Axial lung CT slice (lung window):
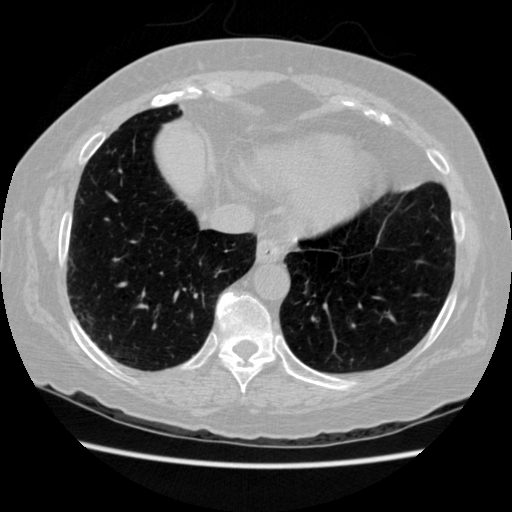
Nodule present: no